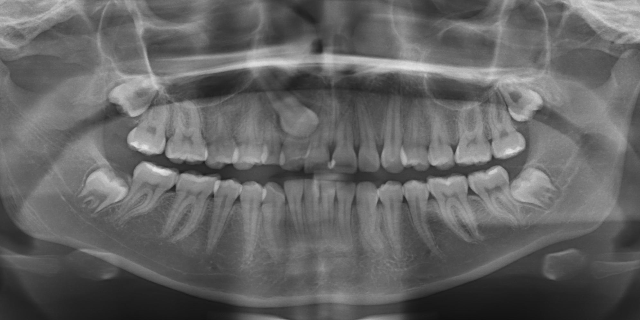
adult